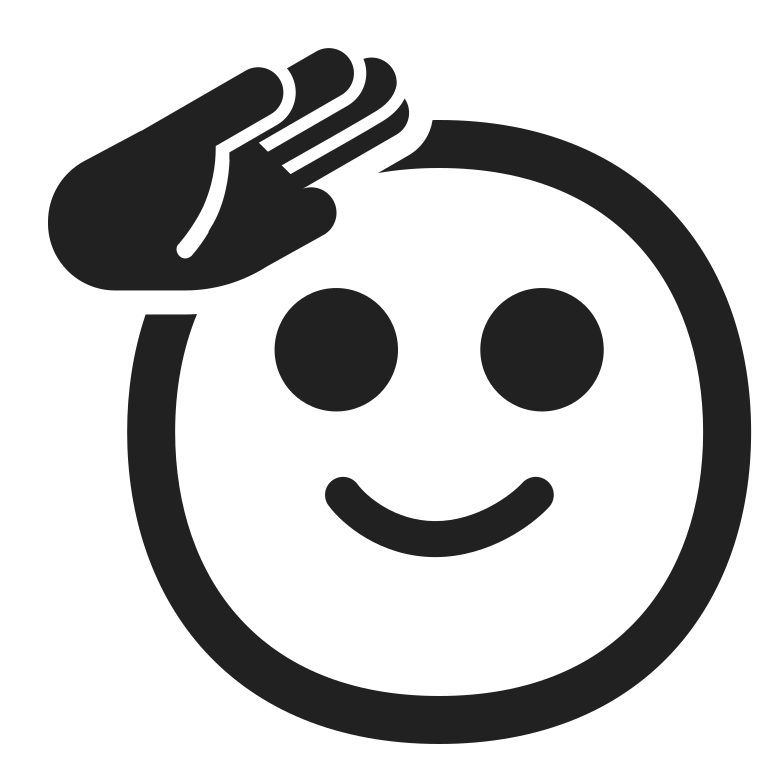
saluting face high contrast